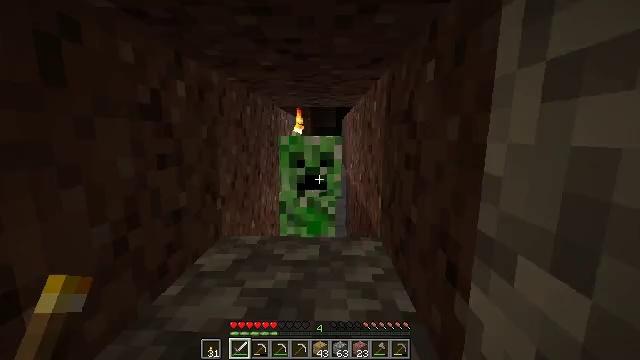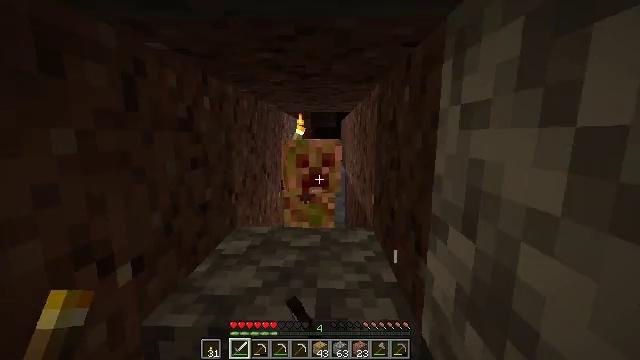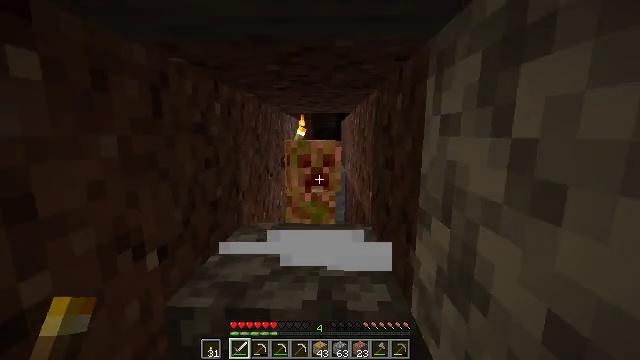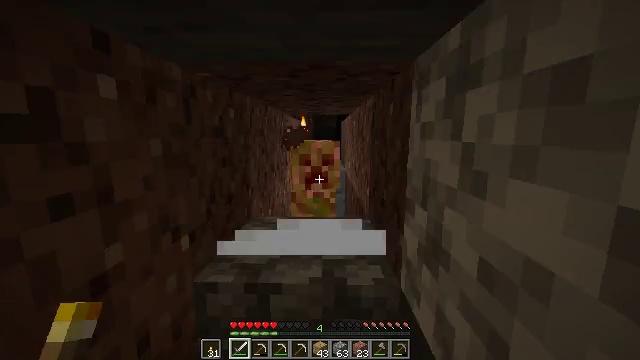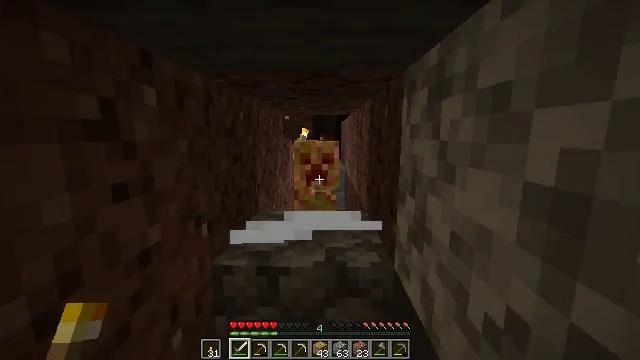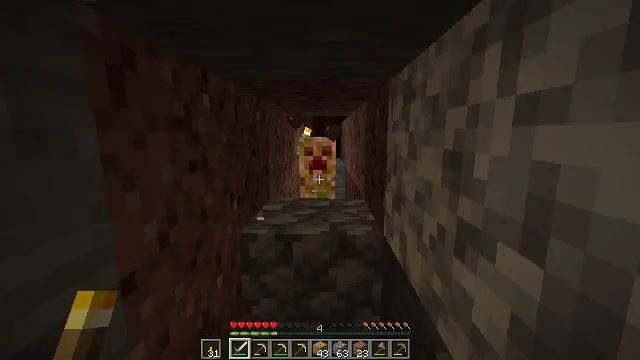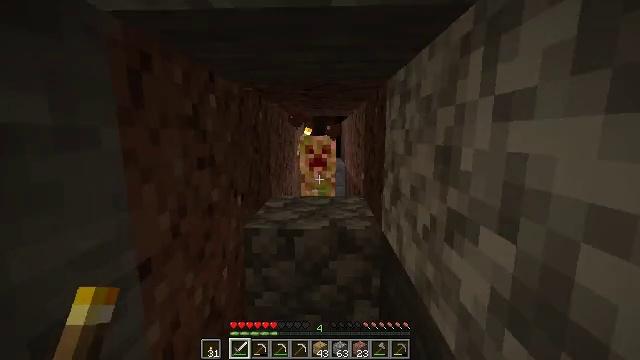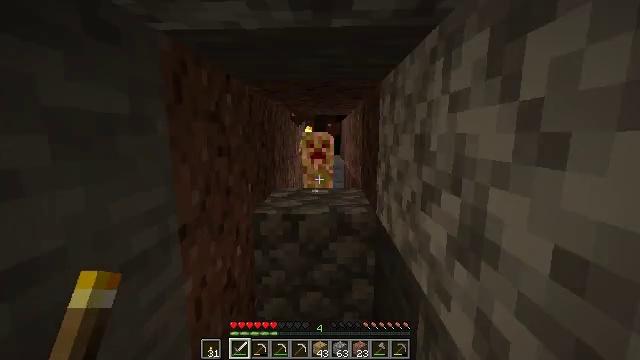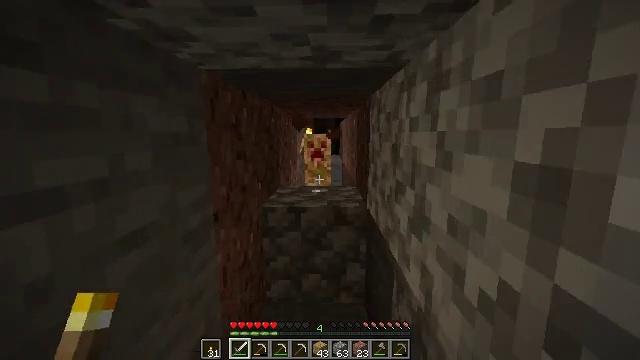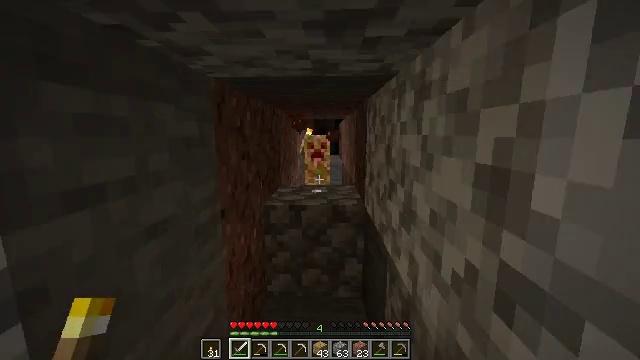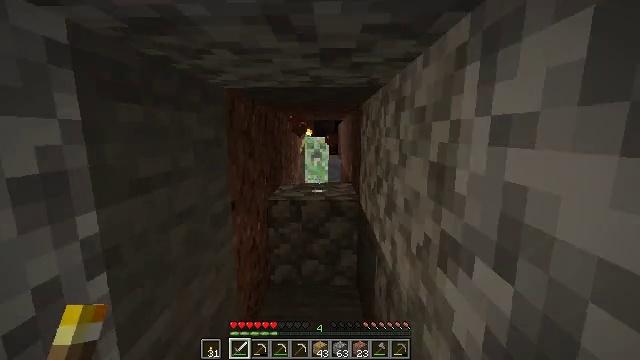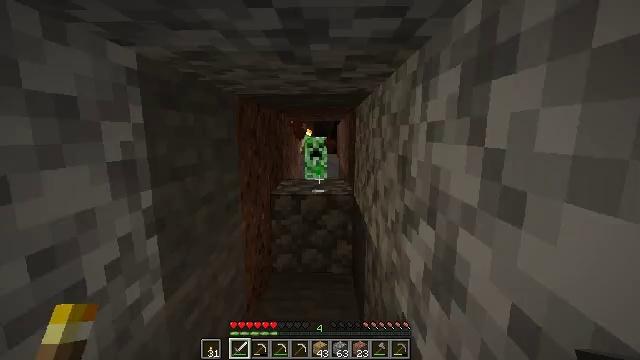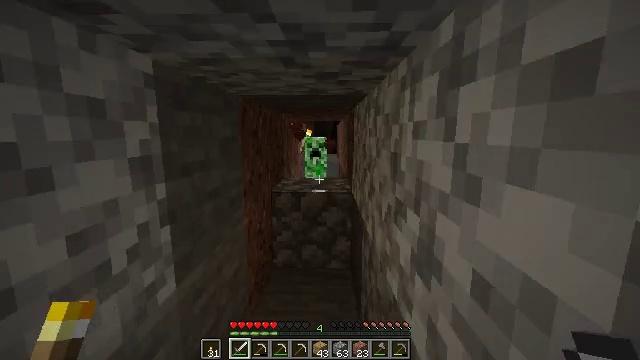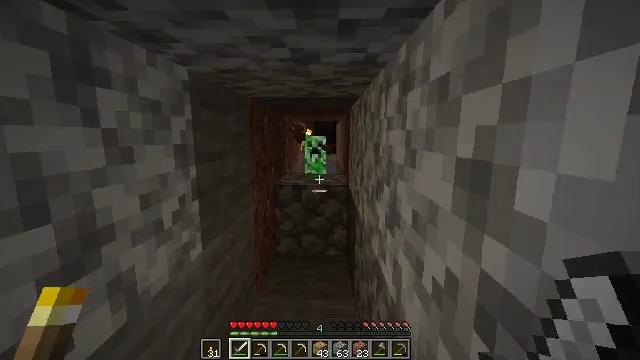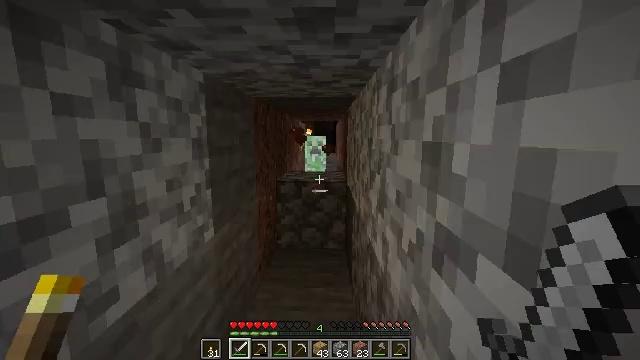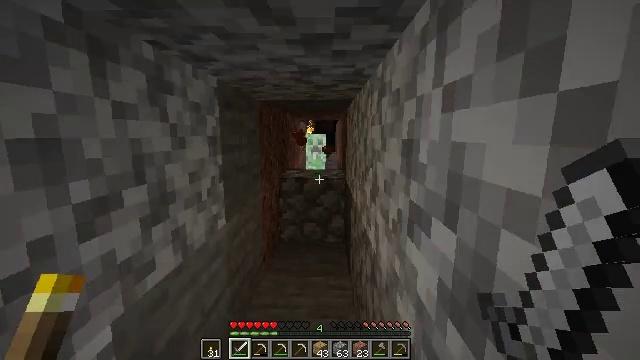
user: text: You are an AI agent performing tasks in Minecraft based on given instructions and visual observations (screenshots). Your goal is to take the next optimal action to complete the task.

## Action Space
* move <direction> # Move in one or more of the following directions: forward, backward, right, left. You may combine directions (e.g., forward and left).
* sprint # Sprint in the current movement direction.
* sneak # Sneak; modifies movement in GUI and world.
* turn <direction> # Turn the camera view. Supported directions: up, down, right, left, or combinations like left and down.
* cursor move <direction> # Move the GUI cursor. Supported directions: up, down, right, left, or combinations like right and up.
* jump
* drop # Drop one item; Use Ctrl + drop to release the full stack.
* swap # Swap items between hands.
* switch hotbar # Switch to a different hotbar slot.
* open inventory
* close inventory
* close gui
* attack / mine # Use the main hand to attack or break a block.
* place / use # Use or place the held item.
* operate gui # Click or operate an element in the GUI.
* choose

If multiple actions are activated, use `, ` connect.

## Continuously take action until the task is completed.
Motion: motion action
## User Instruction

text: Kill mobs.
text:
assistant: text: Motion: move back
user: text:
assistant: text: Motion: move back
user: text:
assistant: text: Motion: move back, attack / mine
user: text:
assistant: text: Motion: move back
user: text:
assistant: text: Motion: move back
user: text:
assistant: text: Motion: move back
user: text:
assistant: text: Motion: move back
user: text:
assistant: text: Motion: move back
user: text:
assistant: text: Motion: move back
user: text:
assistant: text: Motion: move back
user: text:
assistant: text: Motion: move back
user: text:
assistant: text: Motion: move back
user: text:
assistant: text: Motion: move back
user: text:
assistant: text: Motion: move back
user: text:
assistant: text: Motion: move back
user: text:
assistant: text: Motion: move back
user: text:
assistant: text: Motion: move back
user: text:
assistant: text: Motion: move back
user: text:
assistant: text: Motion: move back
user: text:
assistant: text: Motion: move back
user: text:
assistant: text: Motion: no_op
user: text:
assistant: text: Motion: no_op
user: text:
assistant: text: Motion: no_op
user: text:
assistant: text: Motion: move forward
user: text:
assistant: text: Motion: move forward
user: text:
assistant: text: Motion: move forward
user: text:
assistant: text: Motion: move forward
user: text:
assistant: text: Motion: move forward
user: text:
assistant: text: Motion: move forward
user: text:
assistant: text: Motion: move forward, sprint